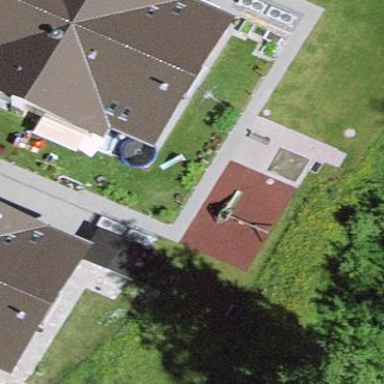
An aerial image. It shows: Playground area for leisure land.